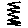
Label: zigzag